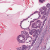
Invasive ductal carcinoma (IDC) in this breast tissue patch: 1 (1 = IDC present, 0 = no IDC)